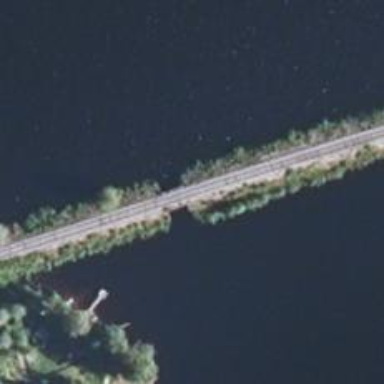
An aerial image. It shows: Railway bridge with B1 track class.